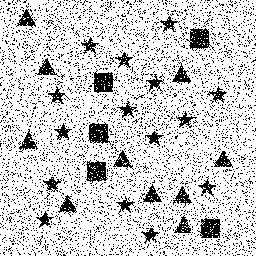
Squares: 5
Triangles: 10
Stars: 15
Total shapes: 30